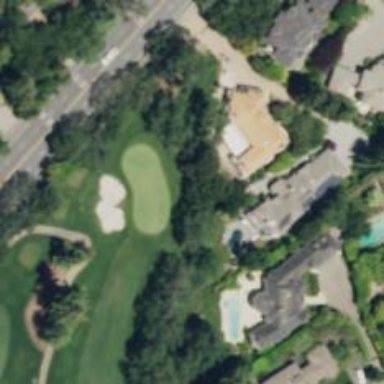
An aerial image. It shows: View of golf hole.